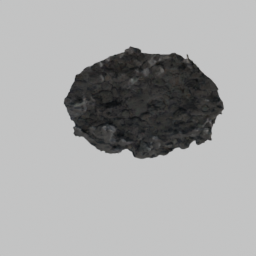
Label: nature